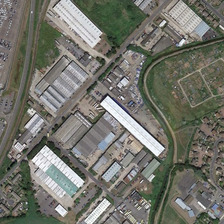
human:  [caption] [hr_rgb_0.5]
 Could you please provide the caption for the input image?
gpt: many buildings with several large parking lots and some green trees are in an industrial area .

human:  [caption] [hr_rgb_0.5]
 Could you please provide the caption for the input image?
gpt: the industrial houses in the street are neatly arranged .

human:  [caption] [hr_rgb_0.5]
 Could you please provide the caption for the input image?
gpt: many fields near the industrial area near the road .

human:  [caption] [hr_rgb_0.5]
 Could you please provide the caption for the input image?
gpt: many buildings with several large parking lots and some green trees are in an industrial area .

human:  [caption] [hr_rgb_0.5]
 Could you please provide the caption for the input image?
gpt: the industrial houses in the street are neatly arranged .